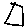
Label: triangle